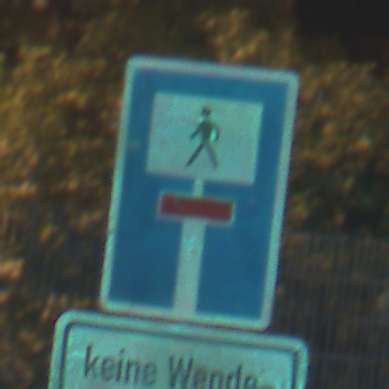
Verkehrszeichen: SackgasseFussgaengerDurchlaessig
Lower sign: HinweisGeaenderteVorfahrtVerkehrsfuehrungVerkehrsregelung3
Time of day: Night
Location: Outdoor (Urban)
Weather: PartlyCloudy
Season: NotSpecified
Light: Artificial